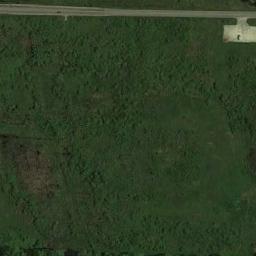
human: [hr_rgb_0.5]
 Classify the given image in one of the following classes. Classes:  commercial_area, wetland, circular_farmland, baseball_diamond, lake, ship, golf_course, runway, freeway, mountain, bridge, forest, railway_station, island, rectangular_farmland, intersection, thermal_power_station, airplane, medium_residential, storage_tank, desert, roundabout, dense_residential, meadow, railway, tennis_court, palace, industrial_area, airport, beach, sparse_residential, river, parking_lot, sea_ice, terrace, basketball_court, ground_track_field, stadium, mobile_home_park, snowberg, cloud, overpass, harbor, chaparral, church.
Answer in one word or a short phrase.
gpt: meadow